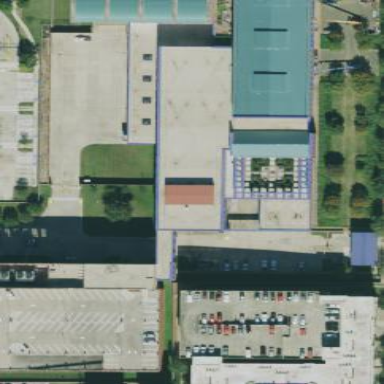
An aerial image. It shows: Building with flat roof.